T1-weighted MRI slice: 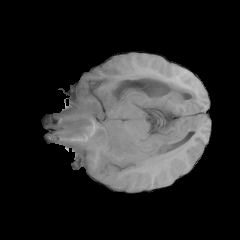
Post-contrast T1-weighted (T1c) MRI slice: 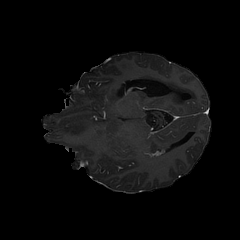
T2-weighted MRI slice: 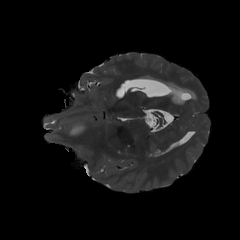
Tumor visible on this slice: yes